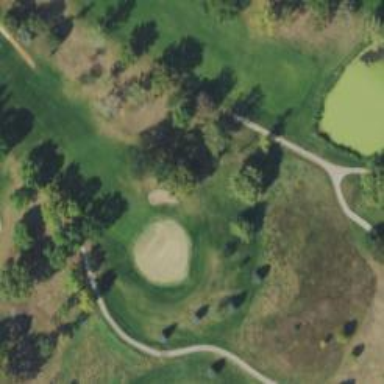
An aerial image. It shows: View of golf hole.